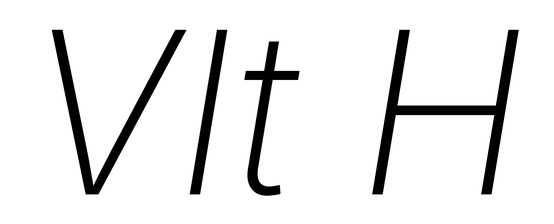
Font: Inter-Italic_ExtraLight_Italic